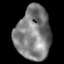
Tissue: lung
Cell type: T cells
Senescence score: 0.1937
Nuclear area (px): 1809
Mean DAPI intensity: 127.182